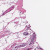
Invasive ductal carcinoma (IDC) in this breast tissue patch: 0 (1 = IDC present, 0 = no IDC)